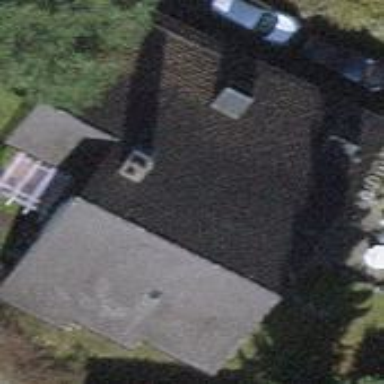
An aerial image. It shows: Detached building.